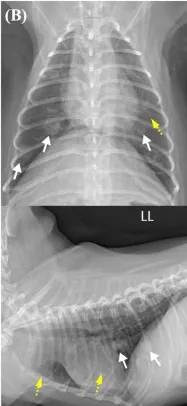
Changes in the pulmonary nodules on thoracic radiographs from before toceranib administration to 2 weeks, 2 months, and 4 months after treatment initiation. Pulmonary nodules with well-defined borders are indicated by white arrows, whereas regressed nodules are indicated by yellow dashed arrows. (B) In a thoracic radiograph obtained 2 weeks after toceranib administration, the previously identified pulmonary nodule with the largest size is no longer visible in the lateral view. The largest measurable diameter of the remaining nodule is approximately 9 mm.
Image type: radiology (x_ray)